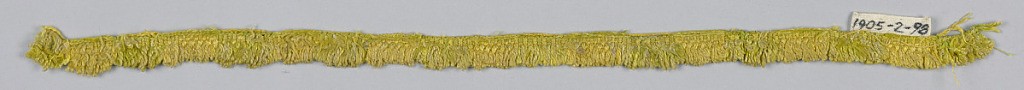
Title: Fringe
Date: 16th century
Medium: silk Technique: woven
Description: Yellow fringe with a plain-woven heading and thread skirt.